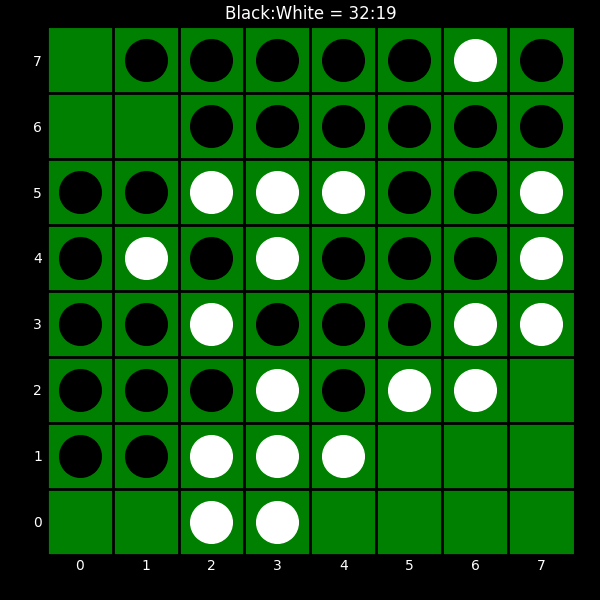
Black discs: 32
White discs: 19